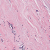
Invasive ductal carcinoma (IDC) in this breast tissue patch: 0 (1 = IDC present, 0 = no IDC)